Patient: sex M, age 72
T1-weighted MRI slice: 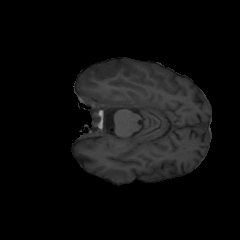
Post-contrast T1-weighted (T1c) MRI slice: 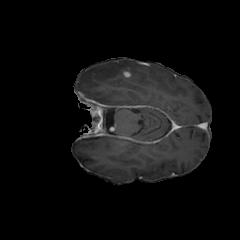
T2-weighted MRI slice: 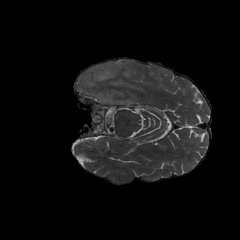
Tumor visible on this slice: yes
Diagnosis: Glioblastoma, IDH-wildtype
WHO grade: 4